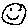
Label: smiley face